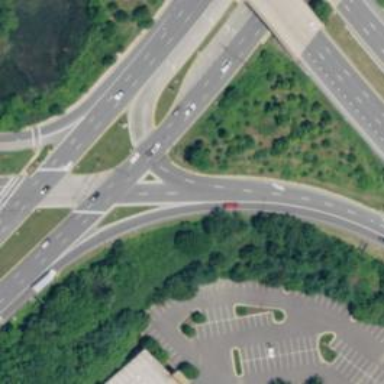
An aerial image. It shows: Trunk link highway.